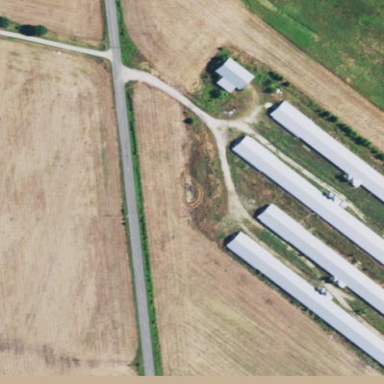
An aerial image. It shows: Farm auxiliary building.